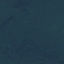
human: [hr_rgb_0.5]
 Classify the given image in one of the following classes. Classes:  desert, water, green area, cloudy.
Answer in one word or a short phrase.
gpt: green area